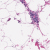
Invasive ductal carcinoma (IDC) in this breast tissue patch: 0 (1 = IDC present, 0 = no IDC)